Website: apple-inc
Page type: review-order
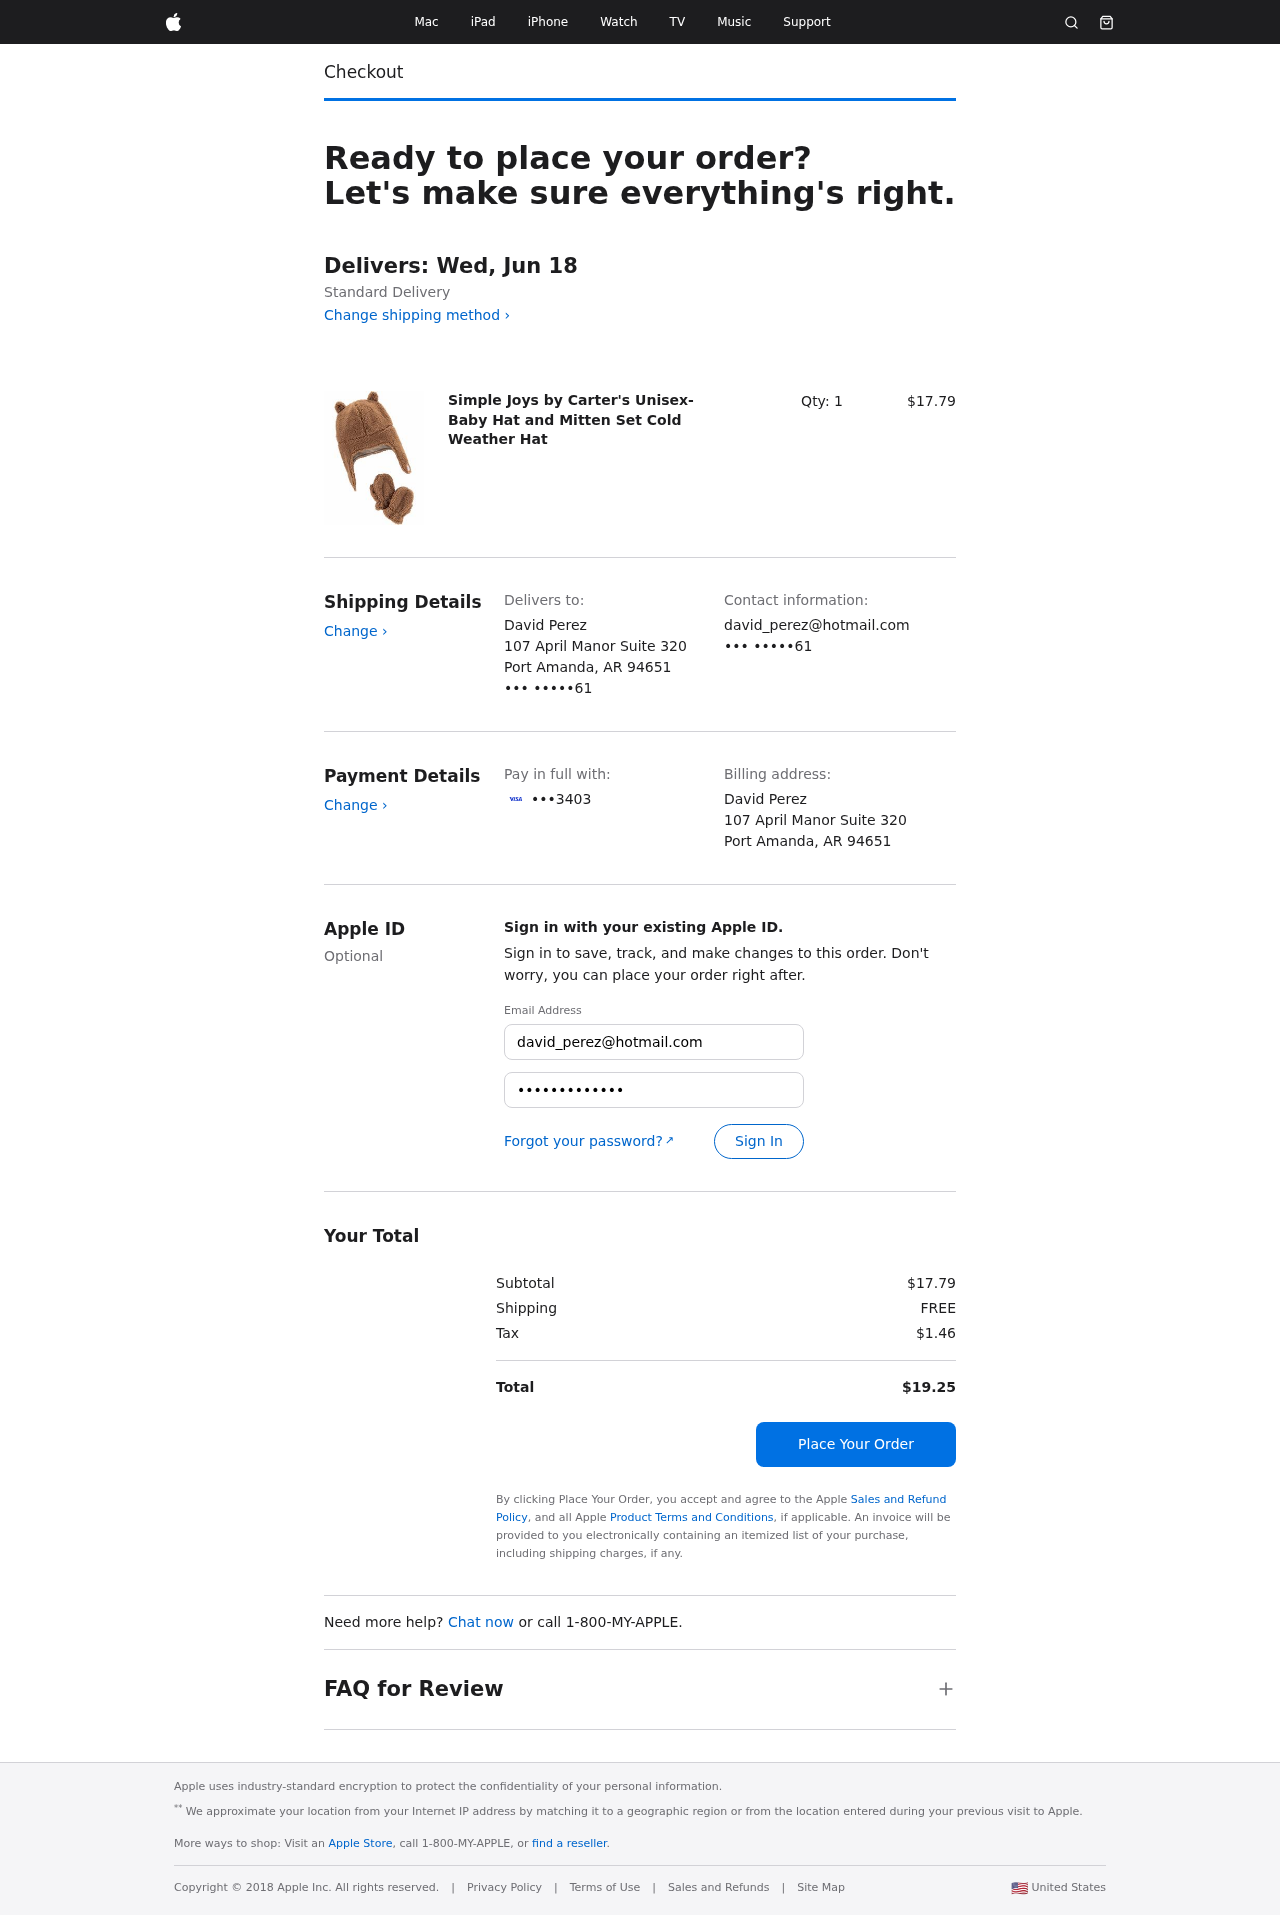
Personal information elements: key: PII_CARD_LAST4
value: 3403
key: PII_CITY_STATE_ZIP
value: Port Amanda, AR 94651
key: PII_EMAIL3
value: david_perez@hotmail.com
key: PII_FULLNAME
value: David Perez
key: PII_PHONE_SUFFIX
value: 61
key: PII_STREET
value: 107 April Manor Suite 320
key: PII_EMAIL2
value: david_perez@hotmail.com
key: PII_PHONE_SUFFIX2
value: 61
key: PII_FULLNAME2
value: David Perez
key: PII_STREET2
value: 107 April Manor Suite 320
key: PII_CITY_STATE_ZIP2
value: Port Amanda, AR 94651
Product elements: key: PRODUCT1_NAME
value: Simple Joys by Carter's Unisex-Baby Hat and Mitten Set Cold Weather Hat
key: PRODUCT1_PRICE
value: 17.79
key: PRODUCT1_QUANTITY
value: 1
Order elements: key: ORDER_DELIVERY_DATE
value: Delivers: Wed, Jun 18
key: ORDER_SUBTOTAL
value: $17.79
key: ORDER_SHIPPING_COST
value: FREE
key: ORDER_TAX
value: $1.46
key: ORDER_TOTAL
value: $19.25